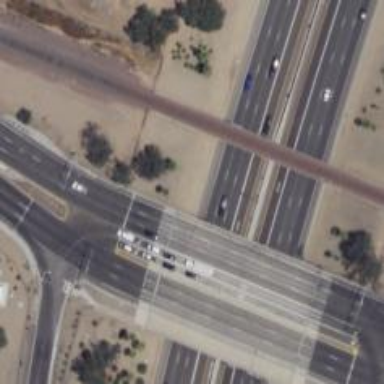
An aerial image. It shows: Trunk highway bridge with asphalt surface.